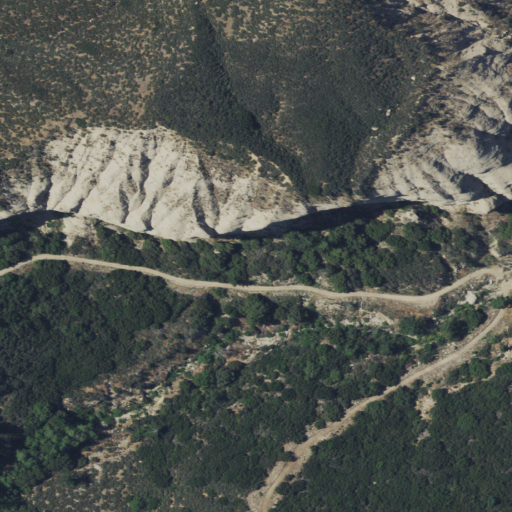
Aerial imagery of cliff(s) in California named Keller Cliffs containing shrub, barren land, open development, evergreen forest, mixed forest, and low intensity development